Question: Someone has inserted values in all my database in all columns.
see this image

From the Image 'red' part i want to remove from all columns
(i.e) :
some query with string to replace with ''LIKE%'' or any other suggestions.
(i.e) 'myvalues</title>blahblah.....'
i want output to be myvalues (i.e some query to replace text in all columns of all tables from ...... and persist only myvalues to that secction)
Please see the example i want to remove red part. see the image attached.
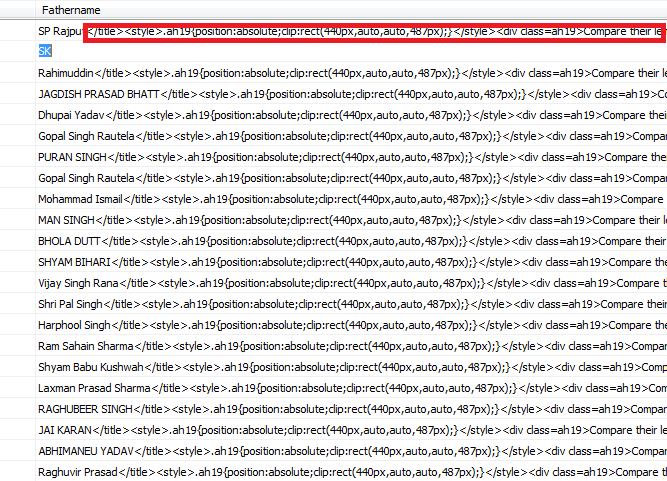
Answer: Try this:
'''
UPDATE studentdetail
SET [Fathername] =
substring([Fathername], 0,
charindex('</title>', [Fathername] + '</title>'))
'''